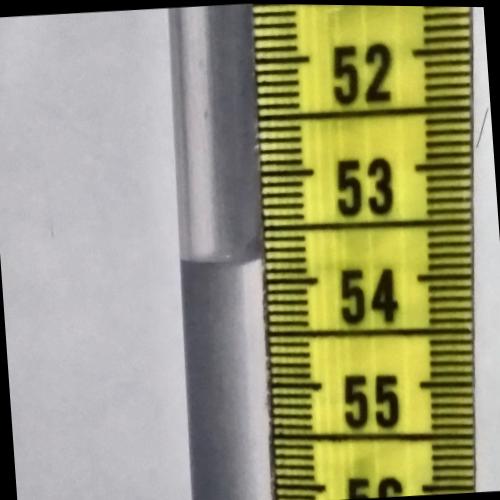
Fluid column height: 53.8 cm